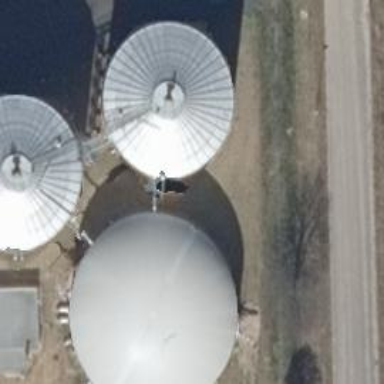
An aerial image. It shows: Building with storage tank.